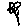
Label: flower